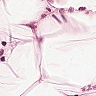
Metastatic tissue present: no